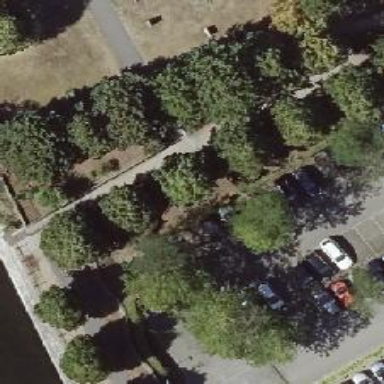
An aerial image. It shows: Footway.